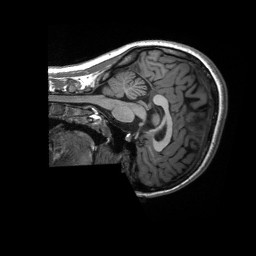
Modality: T1w
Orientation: sagittal
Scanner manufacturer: siemens
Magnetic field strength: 3 T
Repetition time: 2.3 s
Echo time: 0.00232 s